Interaction volume radius: 5 \u00c5
Interaction volume height: 25 \u00c5
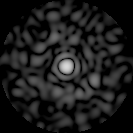
Disorder parameter: 0.8709